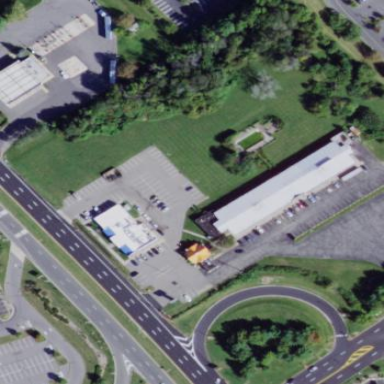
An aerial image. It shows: Building that is motel.